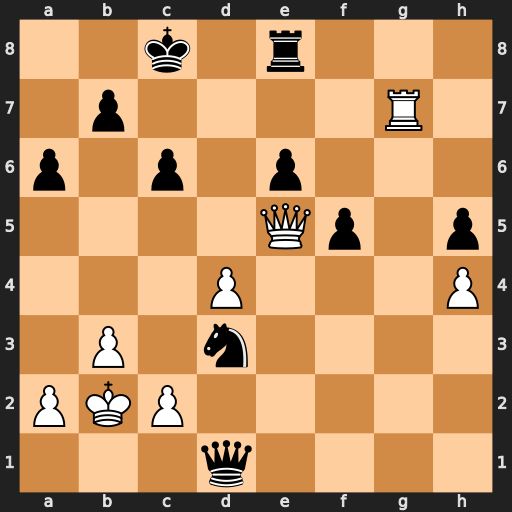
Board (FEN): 2k1r3/1p4R1/p1p1p3/4Qp1p/3P3P/1P1n4/PKP5/3q4
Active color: w
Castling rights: -
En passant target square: -
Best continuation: cxd3 Qd2+ Ka3 Re7 Rg8+ Kd7 Rb8 Qc1+ Ka4